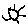
Label: sun